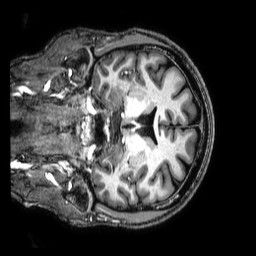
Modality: T1w
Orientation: coronal
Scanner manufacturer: philips
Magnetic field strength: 3 T
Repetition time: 0.008 s
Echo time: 0.003566 s